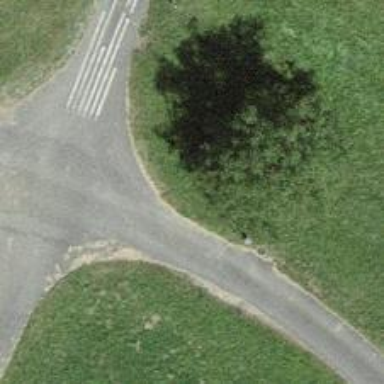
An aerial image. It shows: Historic wayside cross next to bench.